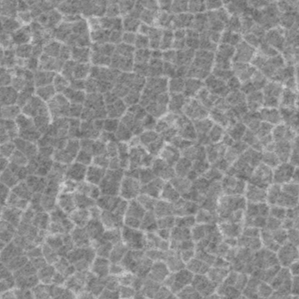
Label: frost